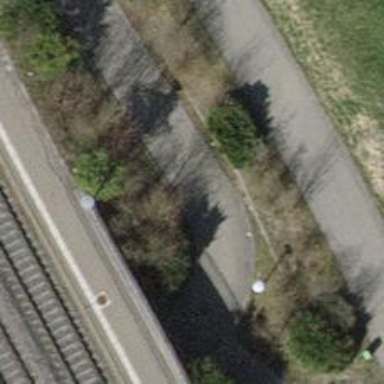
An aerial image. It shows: Cycle barrier.